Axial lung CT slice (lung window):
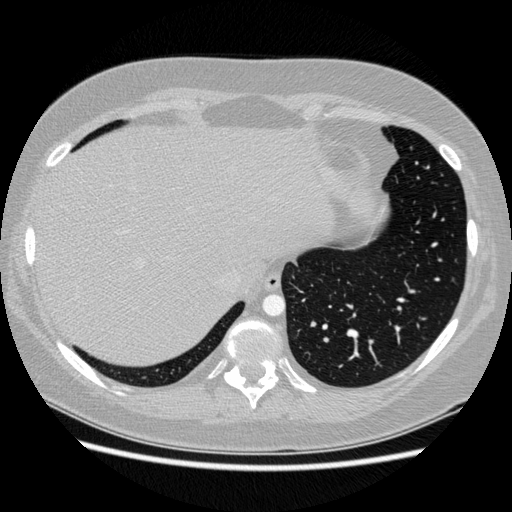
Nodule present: no